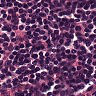
Metastatic tissue present: no